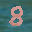
Label: 8